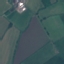
Land use / land cover: Pasture